Field crop: tomato
Growth stage: 1
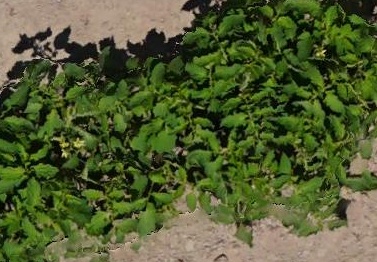
Species: tomato